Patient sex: F
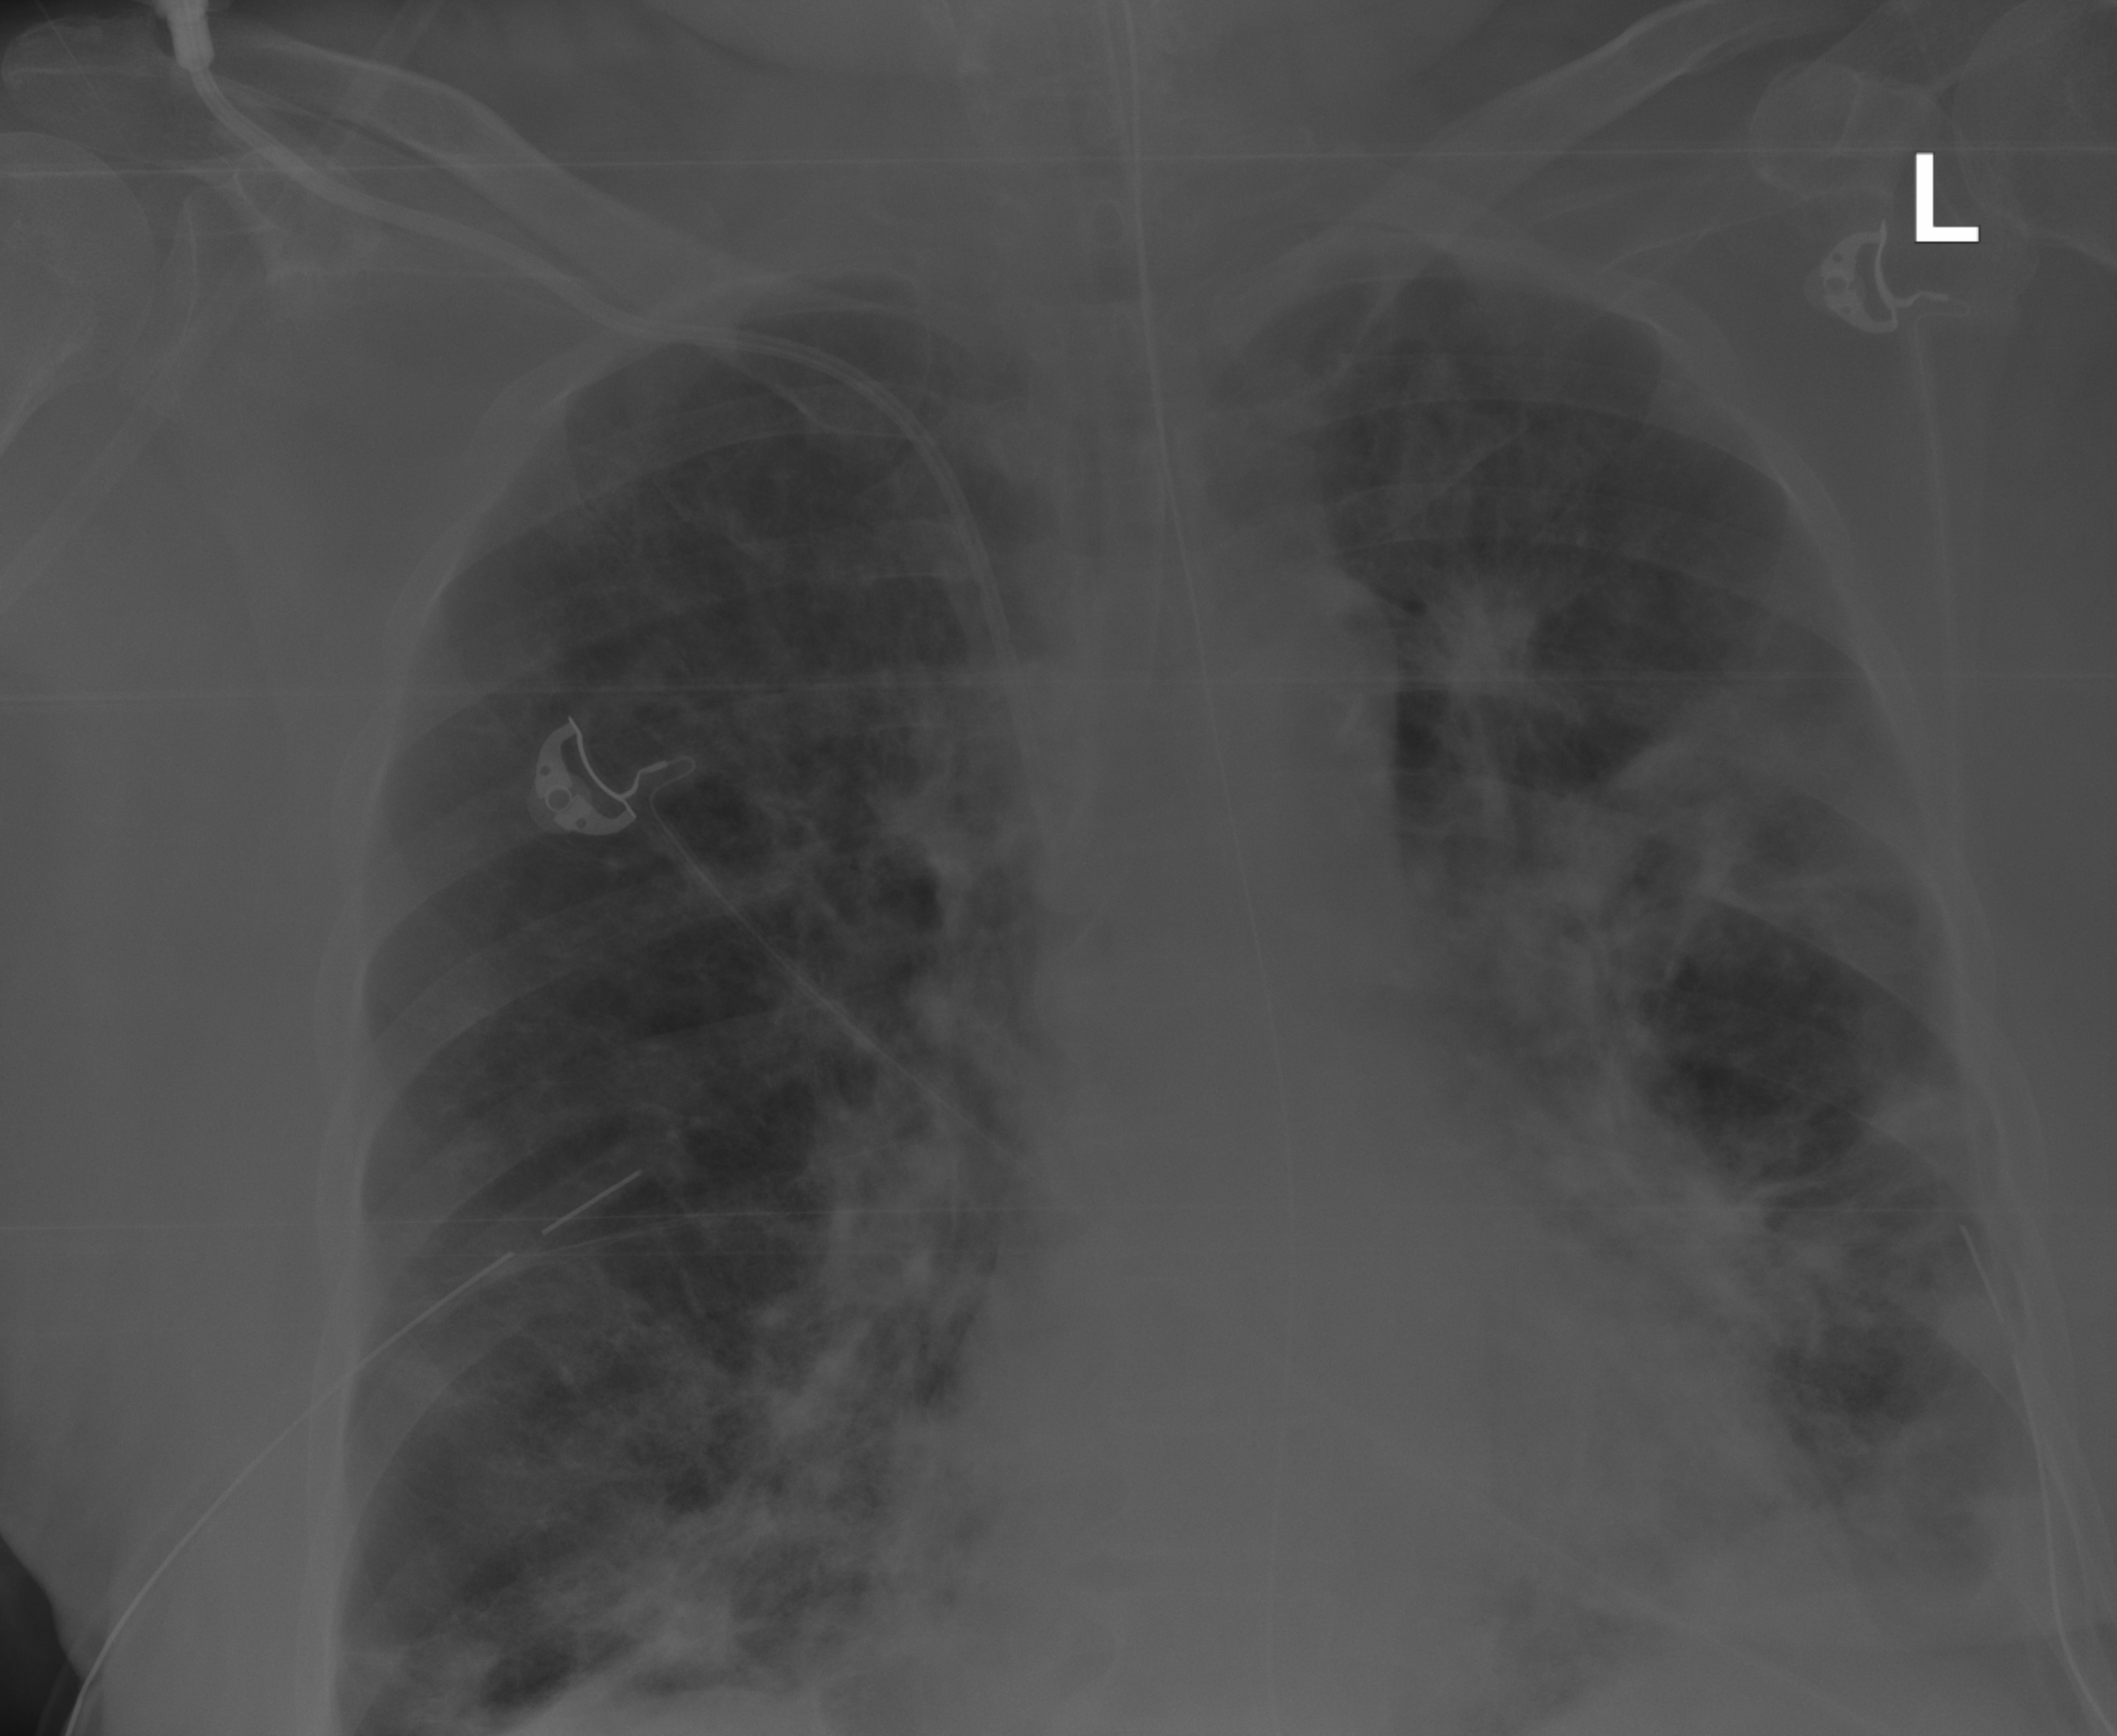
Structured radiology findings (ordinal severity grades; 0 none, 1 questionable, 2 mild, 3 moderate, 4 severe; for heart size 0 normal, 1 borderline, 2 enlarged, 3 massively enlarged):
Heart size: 1
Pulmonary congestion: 3
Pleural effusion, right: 1
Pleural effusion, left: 2
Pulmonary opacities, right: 3
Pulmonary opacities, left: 3
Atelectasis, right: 2
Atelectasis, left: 2